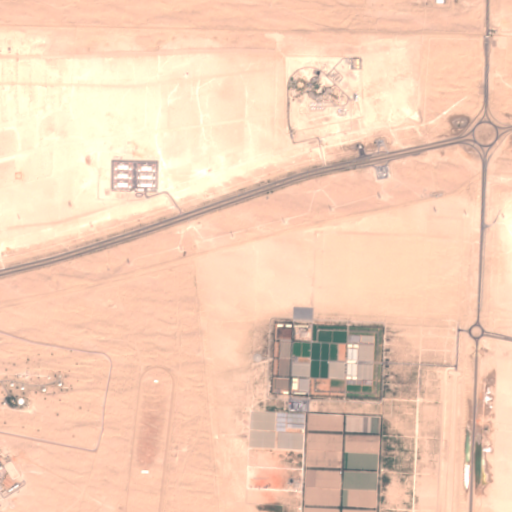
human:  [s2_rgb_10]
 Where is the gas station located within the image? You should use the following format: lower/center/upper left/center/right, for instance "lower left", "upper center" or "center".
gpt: The gas station is located in the upper right of the image.
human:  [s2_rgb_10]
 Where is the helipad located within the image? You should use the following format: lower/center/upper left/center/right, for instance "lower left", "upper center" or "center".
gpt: The helipad is located in the lower center of the image.
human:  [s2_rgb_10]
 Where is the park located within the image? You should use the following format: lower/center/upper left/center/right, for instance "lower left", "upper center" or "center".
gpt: The park is located in the upper center of the image.
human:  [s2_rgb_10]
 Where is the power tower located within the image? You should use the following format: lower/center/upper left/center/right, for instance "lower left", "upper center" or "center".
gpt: There is no power tower in the image.